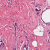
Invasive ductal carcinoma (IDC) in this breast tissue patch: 0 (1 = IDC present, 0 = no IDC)